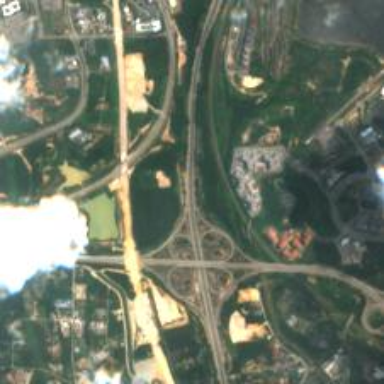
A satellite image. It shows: Motorway junction.